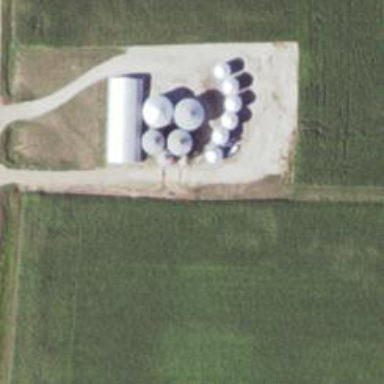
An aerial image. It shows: Silo.